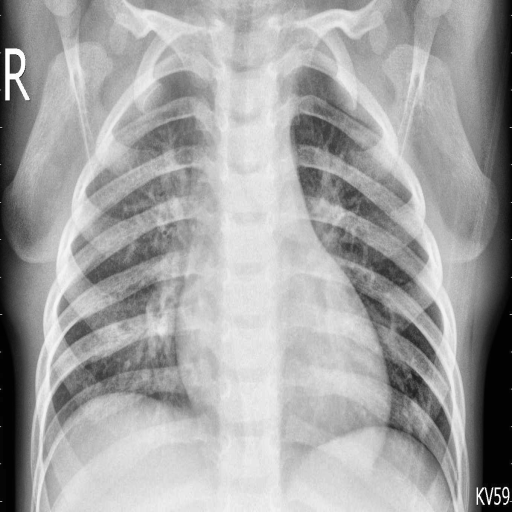
Finding: PNEUMONIA